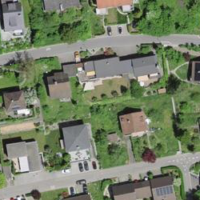
EUNIS habitat code: 55
Species observed at this site:
Nicandra physalodes